Question: i download the <URL> from Microsoft and one of these samples

i dont know how can i test it for planning my software for using this feature ?
i haven't surface device and want to know is there only one way for do that? why we cant test it and shake it by mouse? why sensors not work in simulator when i rotate it ? why in simulator doesn't exist any button for shake simulator with mouse?
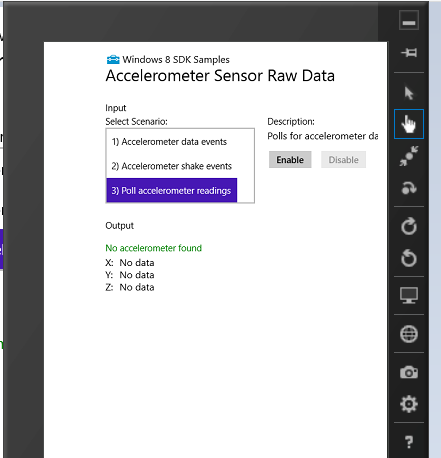
Answer: Unfortunately the simulator doesn't emulate the accelerometer or other sensors other than location. You will need physical sensor hardware to test this.
<URL>